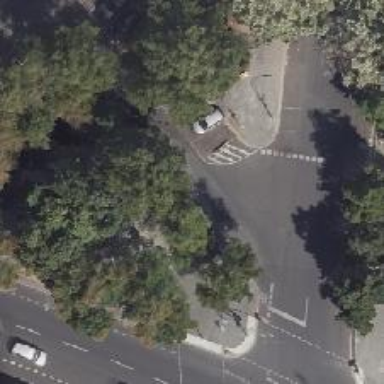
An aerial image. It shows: Unmarked crossing on footway.